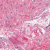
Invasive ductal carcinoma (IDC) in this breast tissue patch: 0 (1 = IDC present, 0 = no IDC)